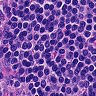
Metastatic tissue present: no